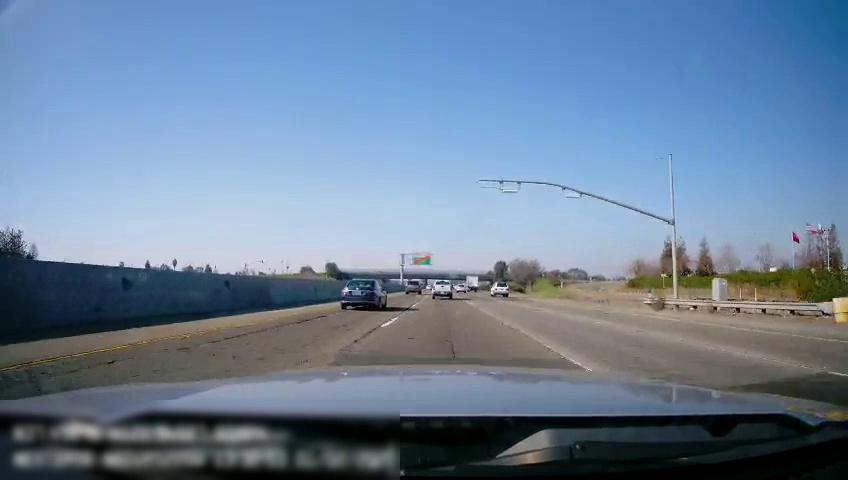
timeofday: Day
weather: Sunny
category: Drivable Space
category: Drivable Space
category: Vehicles | Car
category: Vehicles | SUV
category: Vehicles | Truck
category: Vehicles | SUV
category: Vehicles | Other LV
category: Vehicles | SUV
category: Lanes | Alternate Lane
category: Lanes | Current Lane
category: Lanes | Current Lane
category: Lanes | Alternate Lane
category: Lanes | Alternate Lane